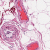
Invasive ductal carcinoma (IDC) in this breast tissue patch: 0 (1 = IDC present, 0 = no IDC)